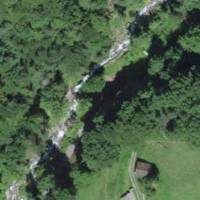
EUNIS habitat code: 43
Species observed at this site:
Filipendula ulmaria
Circaea lutetiana